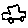
Label: car